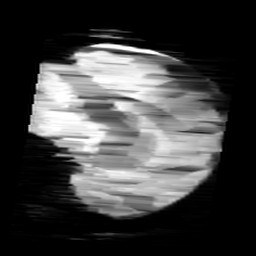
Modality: minIP
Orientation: sagittal
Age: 12
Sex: female
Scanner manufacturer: siemens
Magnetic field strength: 3 T
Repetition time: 0.027 s
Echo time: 0.02 s